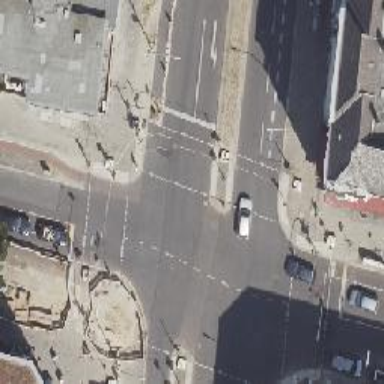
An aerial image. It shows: Crossing with traffic signals.